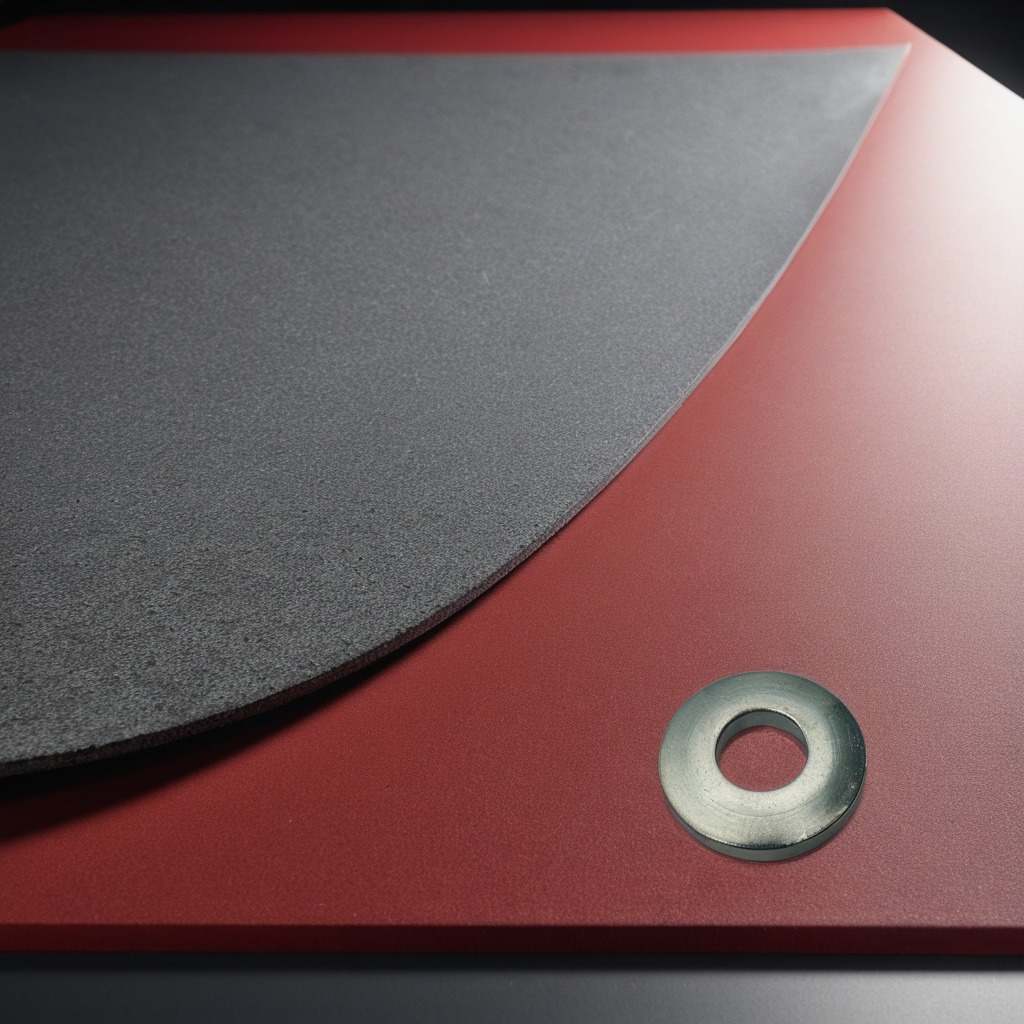
A flat metal washer lying on the clean granite tabletop covered with a red rubber mat inside a workshop under bright overhead lighting crisp shadows high clarity worn but beneath the mat